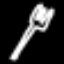
Label: fork